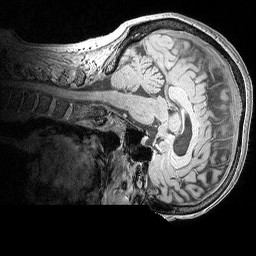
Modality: MP2RAGE
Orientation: sagittal
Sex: female
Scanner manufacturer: siemens
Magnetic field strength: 3 T
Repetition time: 5 s
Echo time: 0.00292 s